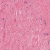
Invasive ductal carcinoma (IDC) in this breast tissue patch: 0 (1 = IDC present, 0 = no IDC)